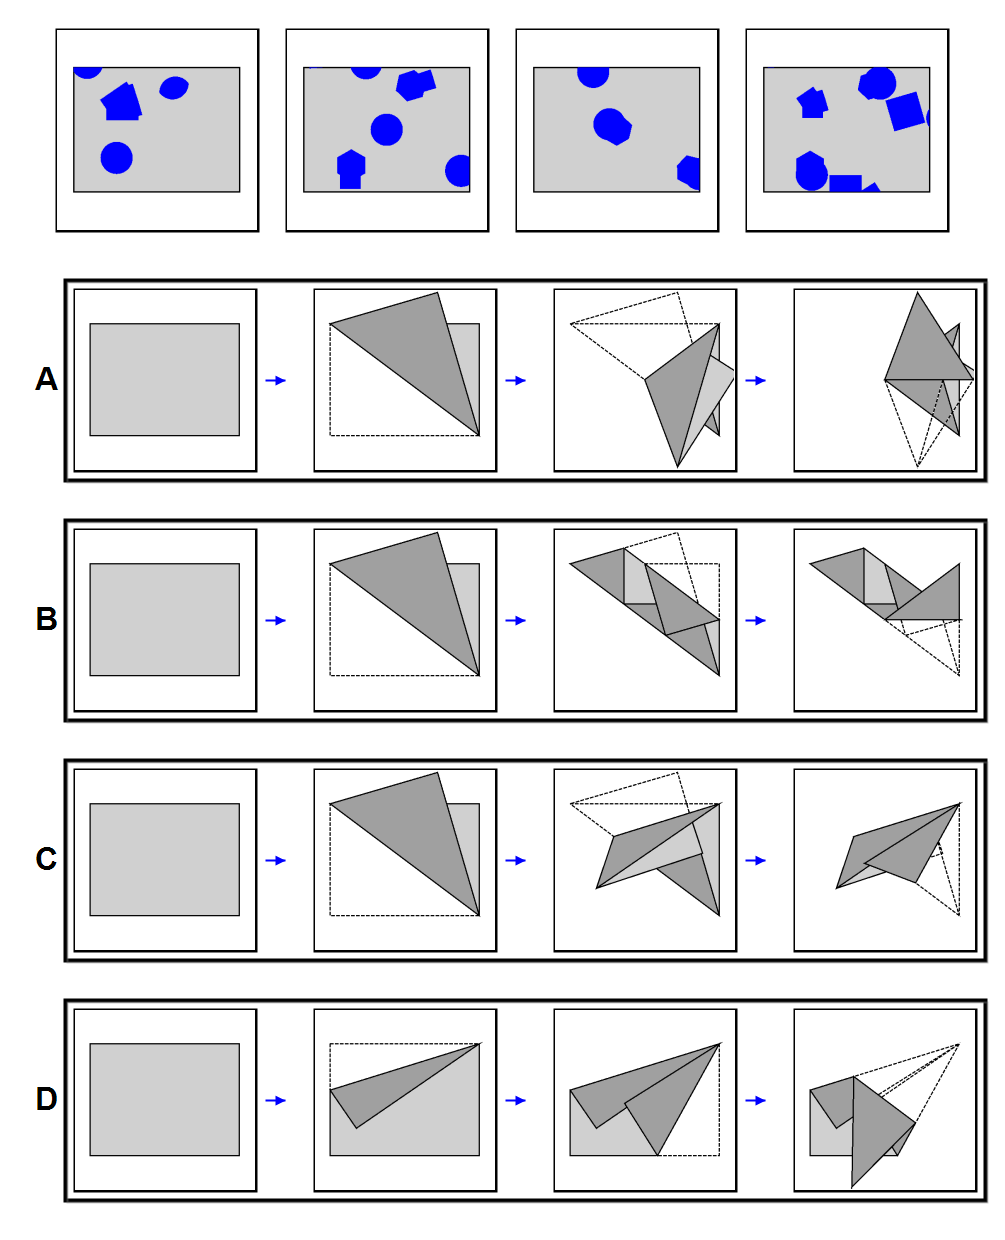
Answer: D